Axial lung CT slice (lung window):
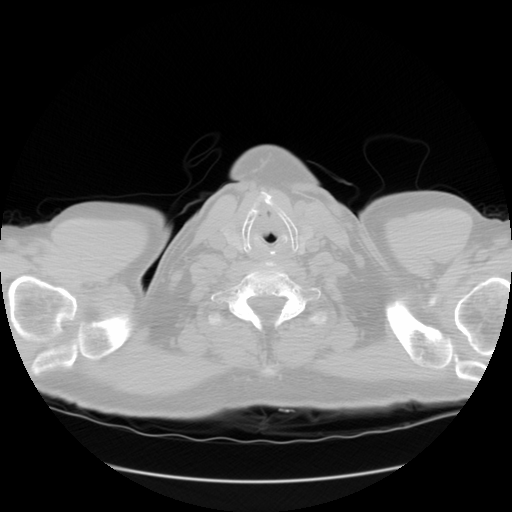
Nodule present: no